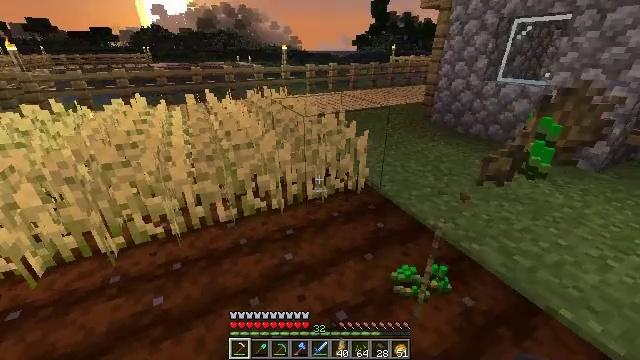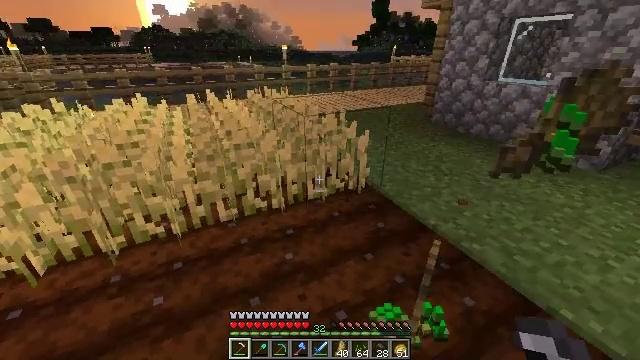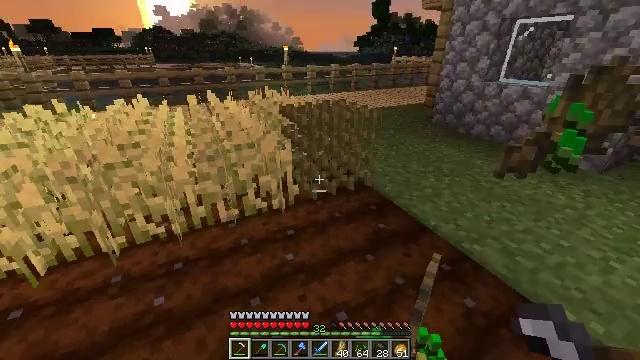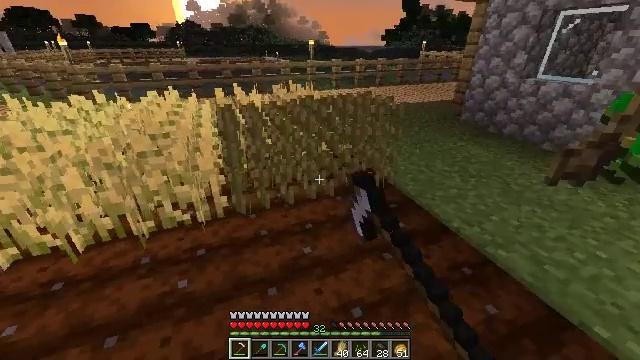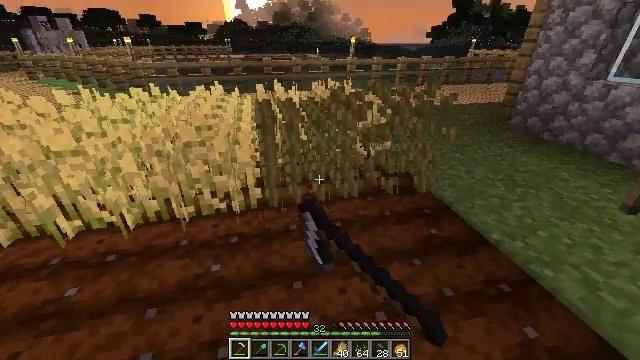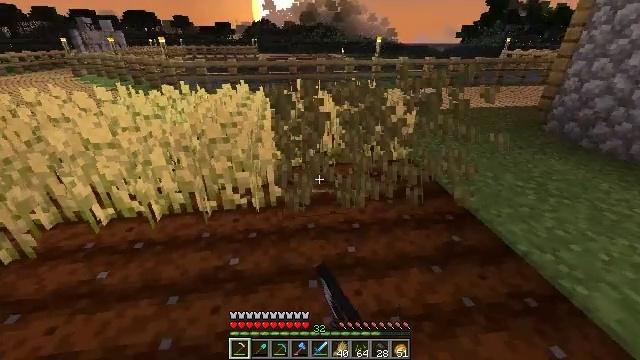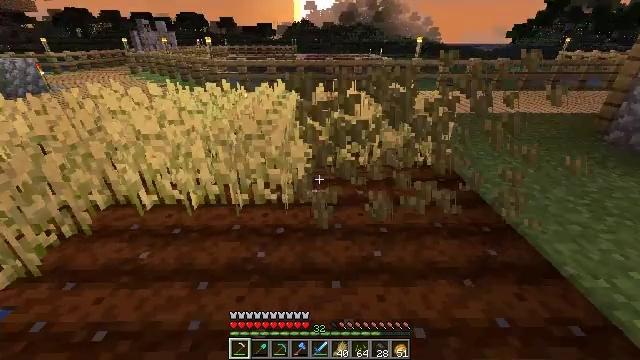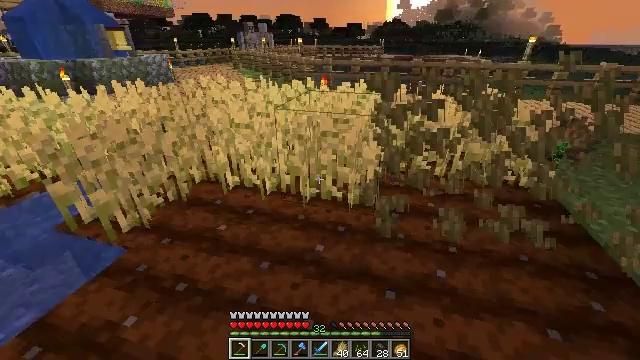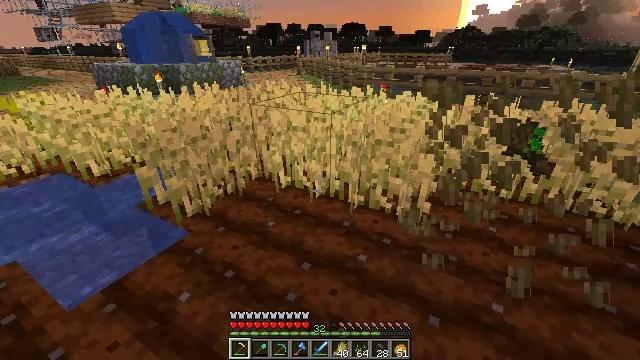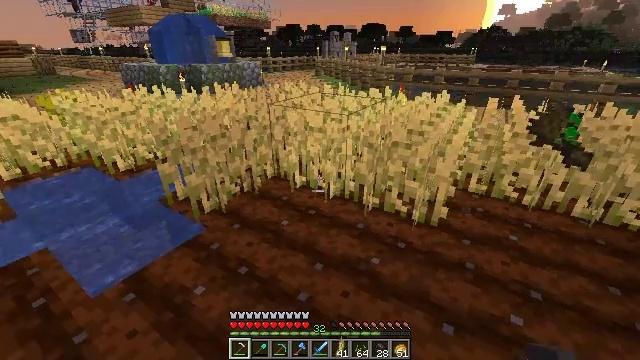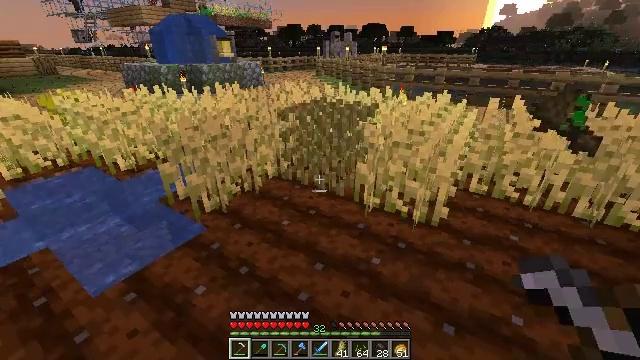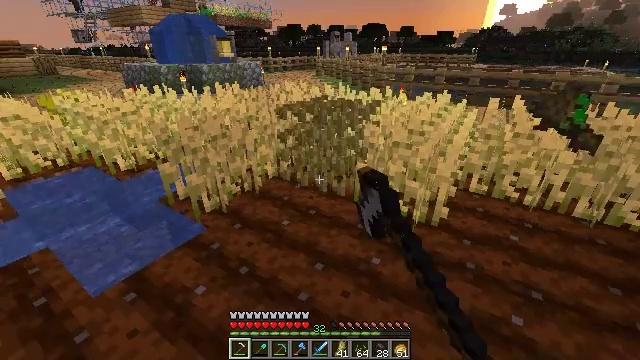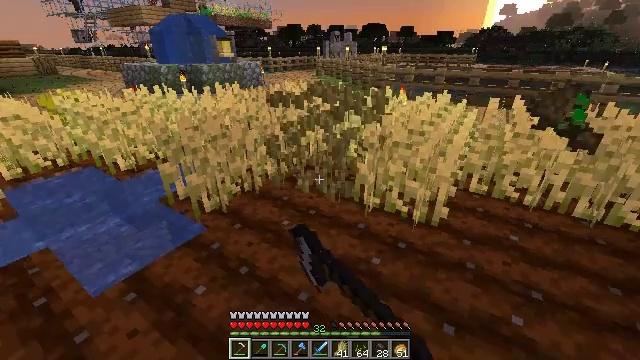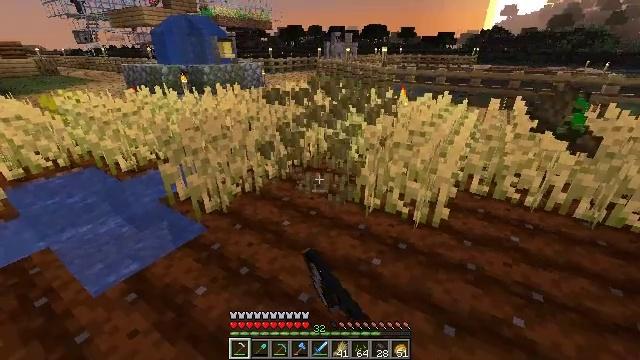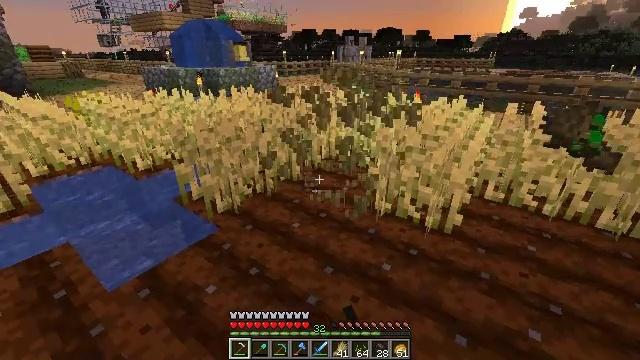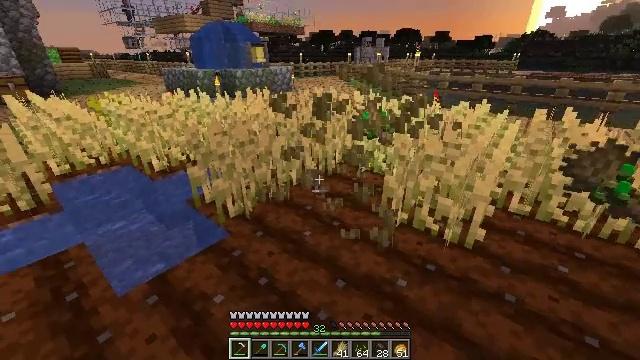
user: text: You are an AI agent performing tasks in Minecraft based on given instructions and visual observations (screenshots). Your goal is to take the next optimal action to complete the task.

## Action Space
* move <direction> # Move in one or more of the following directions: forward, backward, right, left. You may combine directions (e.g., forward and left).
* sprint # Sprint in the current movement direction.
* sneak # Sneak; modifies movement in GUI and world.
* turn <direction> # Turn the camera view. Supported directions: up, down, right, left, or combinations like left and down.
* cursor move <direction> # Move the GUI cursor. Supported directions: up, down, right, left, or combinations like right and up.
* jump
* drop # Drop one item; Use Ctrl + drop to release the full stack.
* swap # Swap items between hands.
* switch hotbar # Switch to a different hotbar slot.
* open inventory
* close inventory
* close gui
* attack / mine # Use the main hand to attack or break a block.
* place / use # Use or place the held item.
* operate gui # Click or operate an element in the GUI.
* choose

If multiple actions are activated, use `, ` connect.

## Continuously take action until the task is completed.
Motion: motion action
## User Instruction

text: Harvest wheat from the field.
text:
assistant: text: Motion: no_op
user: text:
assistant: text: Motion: attack / mine
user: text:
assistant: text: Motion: turn left and down, attack / mine
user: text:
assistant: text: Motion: turn left, attack / mine
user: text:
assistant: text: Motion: turn left
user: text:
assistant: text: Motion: turn left
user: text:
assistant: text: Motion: turn left
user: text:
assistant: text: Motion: turn left and up
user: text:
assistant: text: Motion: turn left
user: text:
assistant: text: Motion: attack / mine
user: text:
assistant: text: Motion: attack / mine
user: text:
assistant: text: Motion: attack / mine
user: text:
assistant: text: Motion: no_op
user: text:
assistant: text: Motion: turn left
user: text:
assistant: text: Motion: move forward, turn left, attack / mine
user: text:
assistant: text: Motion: move forward, attack / mine
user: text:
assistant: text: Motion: move forward, attack / mine
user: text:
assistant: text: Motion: turn right, attack / mine
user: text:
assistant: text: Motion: turn right
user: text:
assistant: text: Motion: turn right
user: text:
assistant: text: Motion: turn right
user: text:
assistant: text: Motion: attack / mine
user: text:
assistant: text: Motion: attack / mine
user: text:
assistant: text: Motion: turn right, attack / mine
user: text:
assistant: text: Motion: turn right, attack / mine
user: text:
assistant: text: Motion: no_op
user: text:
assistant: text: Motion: attack / mine
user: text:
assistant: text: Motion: turn right, attack / mine
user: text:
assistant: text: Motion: move forward, turn right and up, attack / mine
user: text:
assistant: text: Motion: move forward, turn right